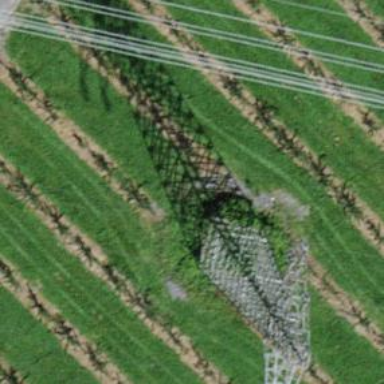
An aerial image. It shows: Power tower.